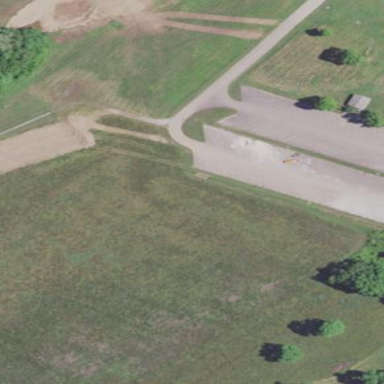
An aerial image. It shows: Grassy area designated for driving range golf.